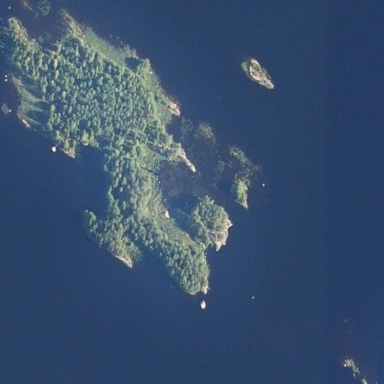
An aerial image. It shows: Islet.